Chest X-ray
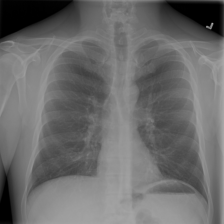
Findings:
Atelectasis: negative
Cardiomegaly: negative
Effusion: negative
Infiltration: negative
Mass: negative
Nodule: negative
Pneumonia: negative
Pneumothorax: negative
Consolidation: negative
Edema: negative
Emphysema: negative
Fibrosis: negative
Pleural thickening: negative
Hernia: negative